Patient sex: M
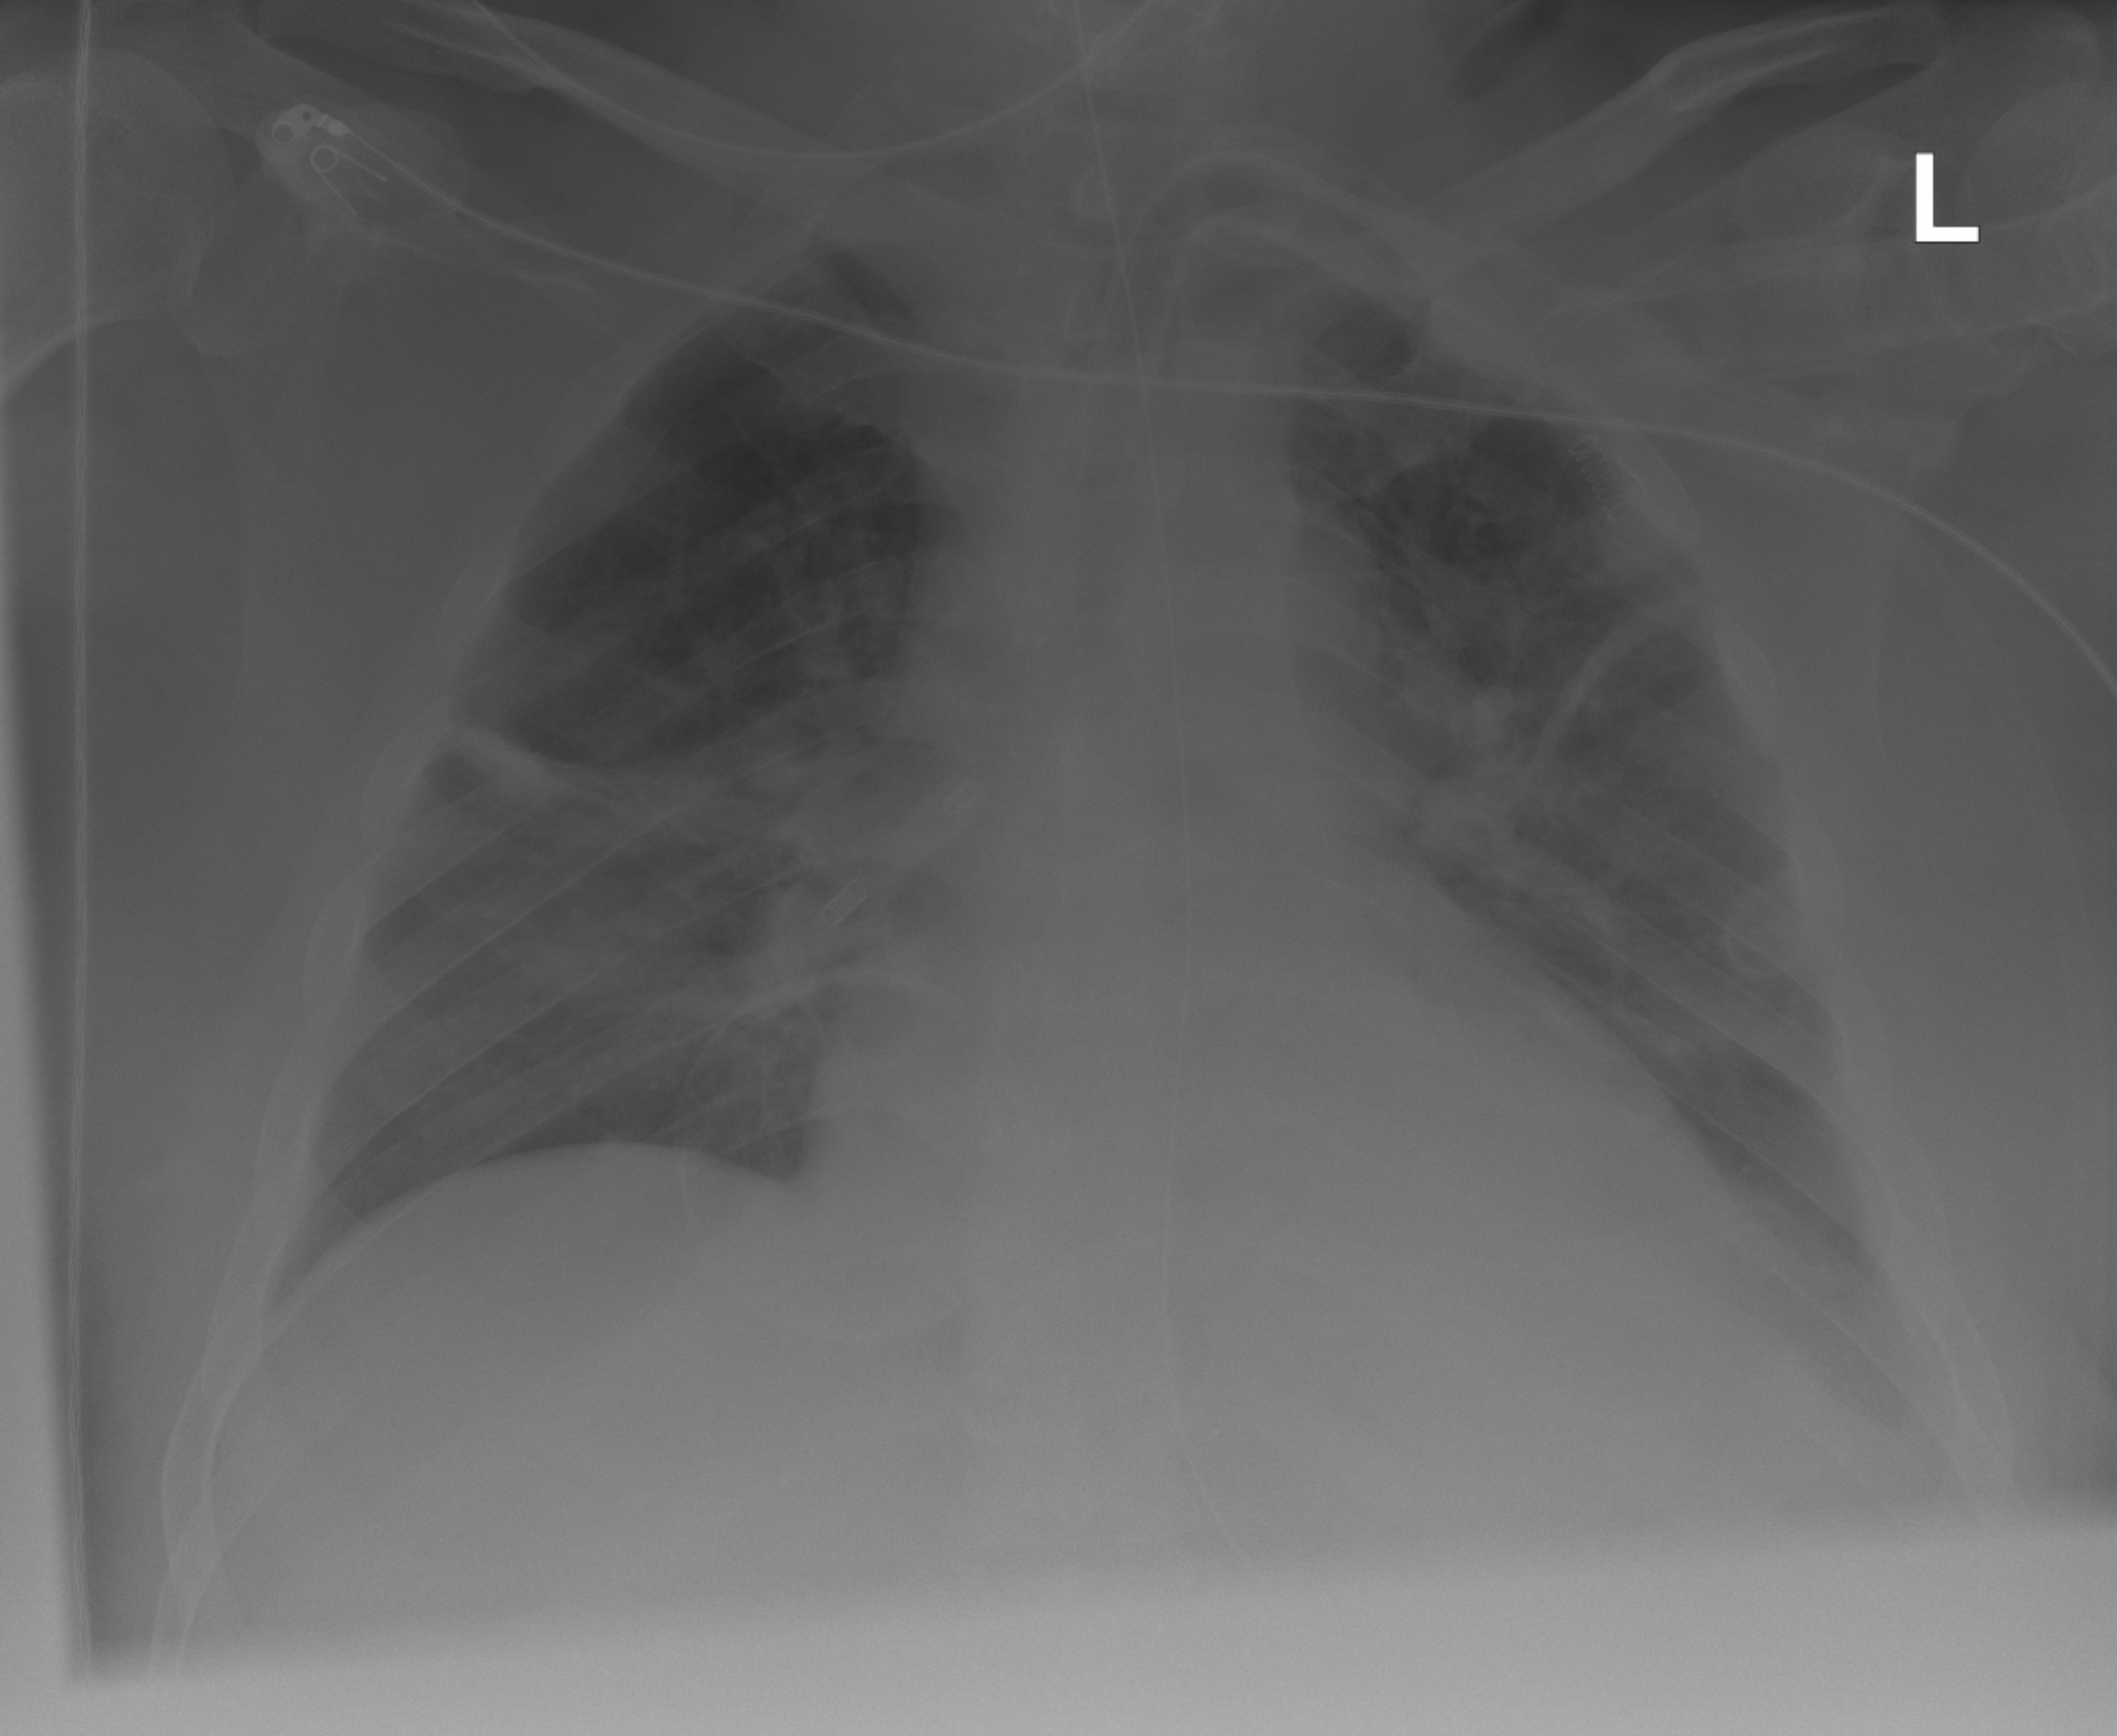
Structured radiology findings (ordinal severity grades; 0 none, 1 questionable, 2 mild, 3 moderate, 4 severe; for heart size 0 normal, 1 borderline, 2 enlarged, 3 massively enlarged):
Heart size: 0
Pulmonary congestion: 0
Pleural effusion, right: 2
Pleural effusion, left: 2
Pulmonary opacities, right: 2
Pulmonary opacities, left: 2
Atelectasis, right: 2
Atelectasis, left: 2